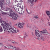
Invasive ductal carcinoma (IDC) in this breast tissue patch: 1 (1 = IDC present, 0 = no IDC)